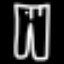
Label: pants